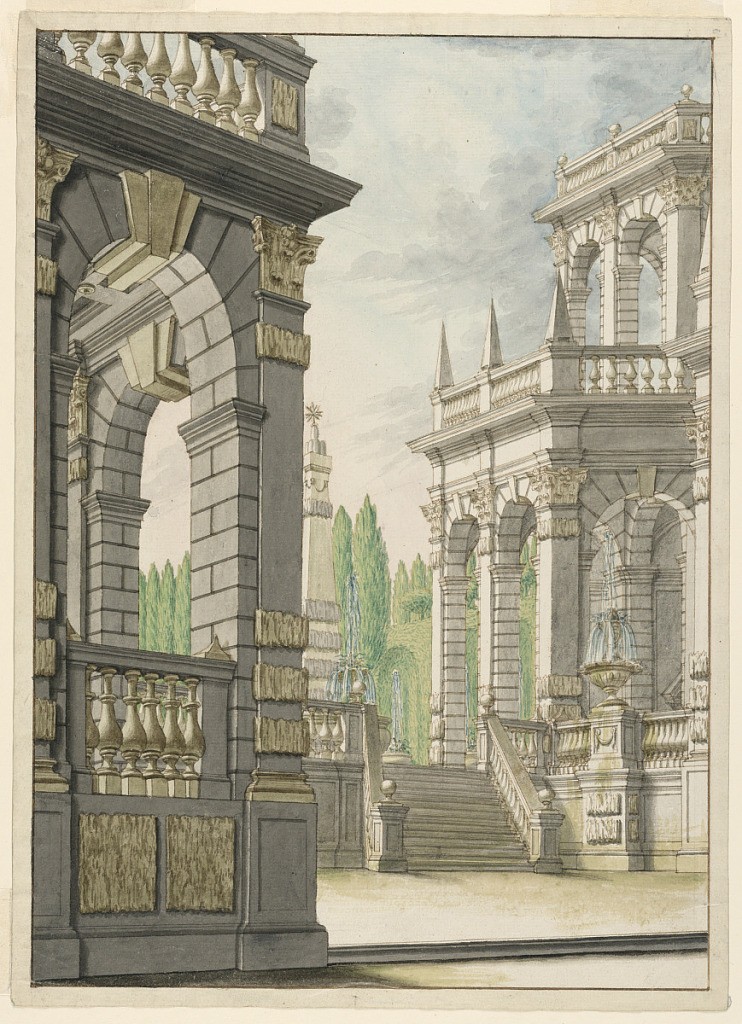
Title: Stage Design: Villa with Obelisk and Albani Arms
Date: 1700–1750
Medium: Pen and brown ink, watercolor on white laid paper
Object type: Drawing
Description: Vertical rectangle showing a palace façade and loggia surmounted with balustrade. In the background, an obelisk is capped with a "mountain and star", the Albani arms. Lined and ruled border.